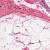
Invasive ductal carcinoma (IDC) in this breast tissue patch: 0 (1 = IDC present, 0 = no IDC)